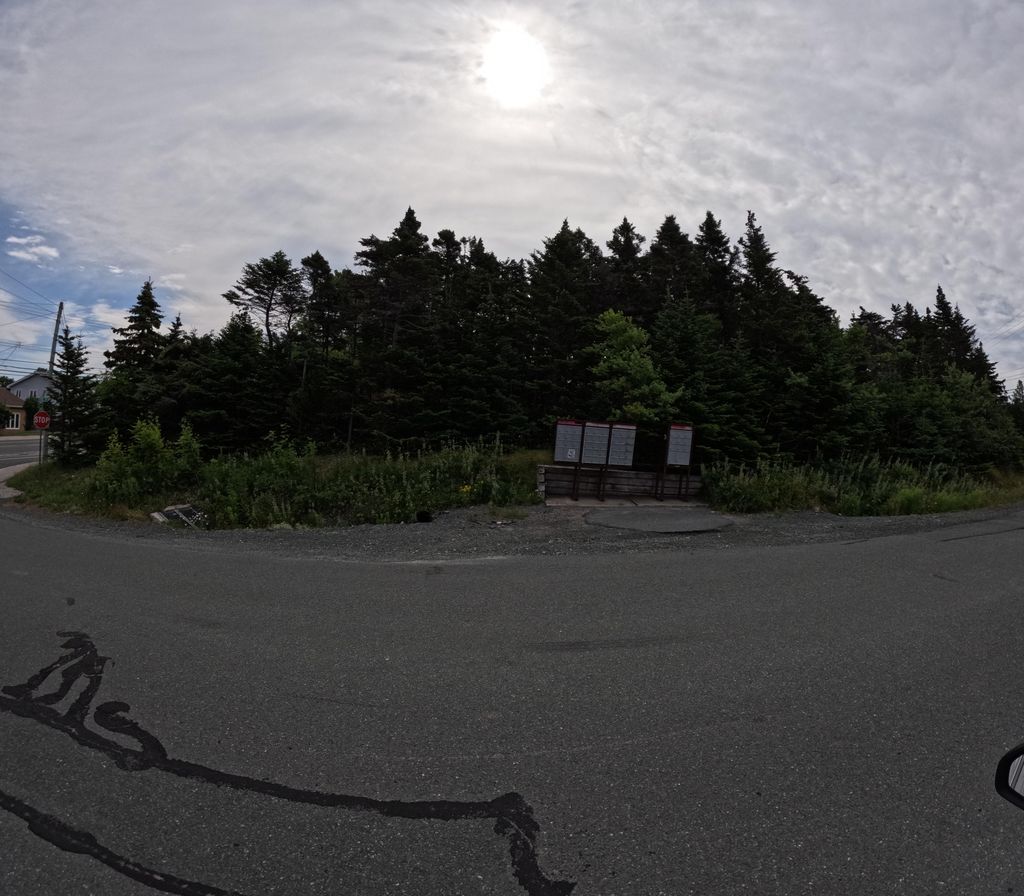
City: st_johns